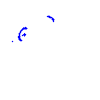
Particle: kaon